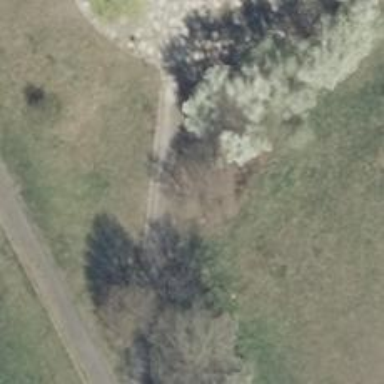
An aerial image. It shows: Footway with pebblestone surface.